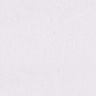
Metastatic tissue present: no